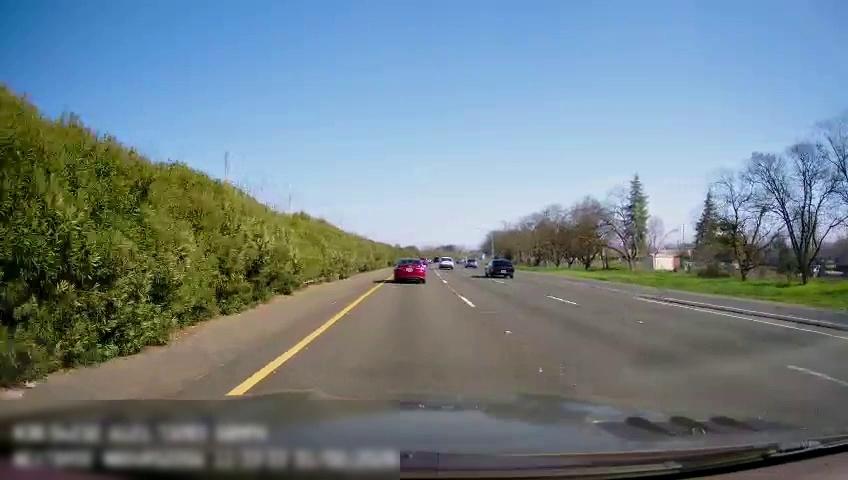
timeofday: Day
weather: Sunny
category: Drivable Space
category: Vehicles | Car
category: Vehicles | Car
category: Vehicles | Car
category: Lanes | Current Lane
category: Lanes | Current Lane
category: Lanes | Alternate Lane
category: Lanes | Alternate Lane
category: Lanes | Alternate Lane